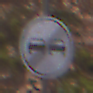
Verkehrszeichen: EndeUeberholverbot
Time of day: Midday
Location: Outdoor (Nature)
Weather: Overcast
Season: Autumn
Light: Natural